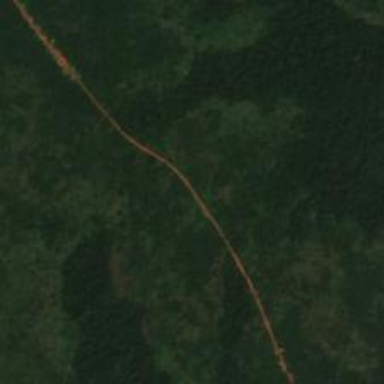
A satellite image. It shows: Trunk highway.